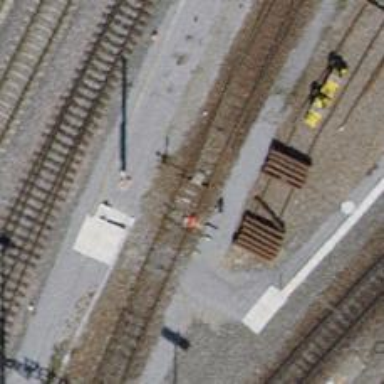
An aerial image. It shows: Railway switch.